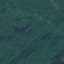
Land use / land cover class: Forest